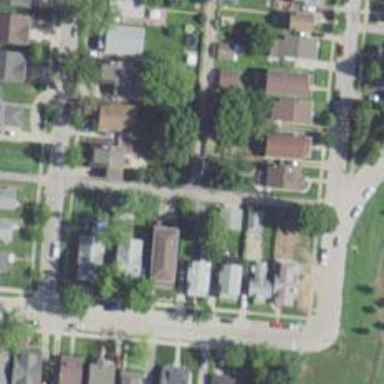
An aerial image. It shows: Alley classified as service road.